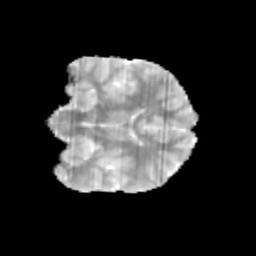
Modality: MD
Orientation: coronal
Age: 10
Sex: male
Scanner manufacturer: siemens
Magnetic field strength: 3 T
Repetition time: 3.8 s
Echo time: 0.07 s